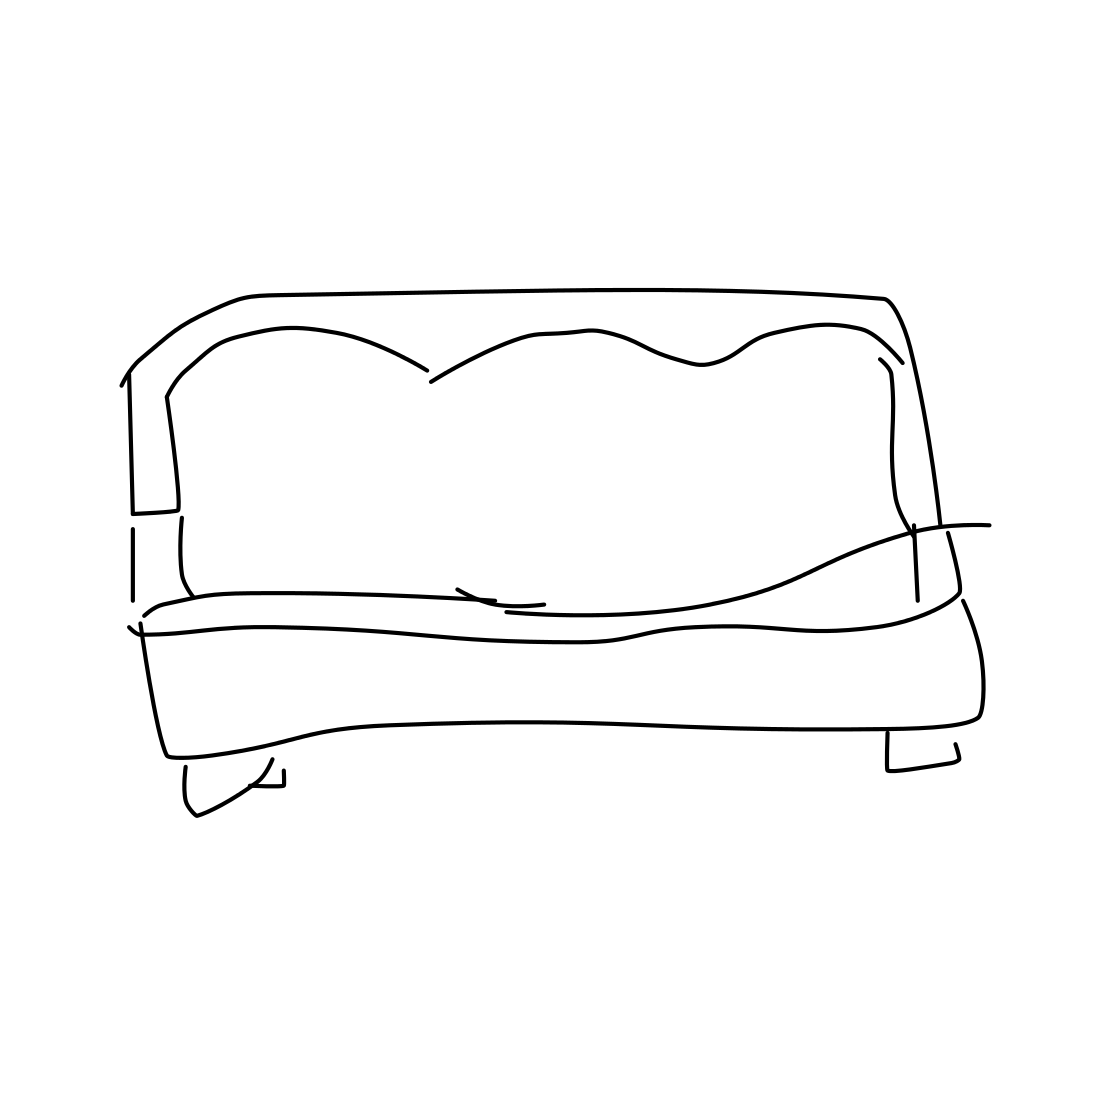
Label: couch